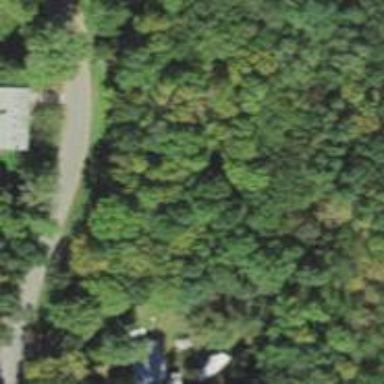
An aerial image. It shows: Nature reserve within woodland area.